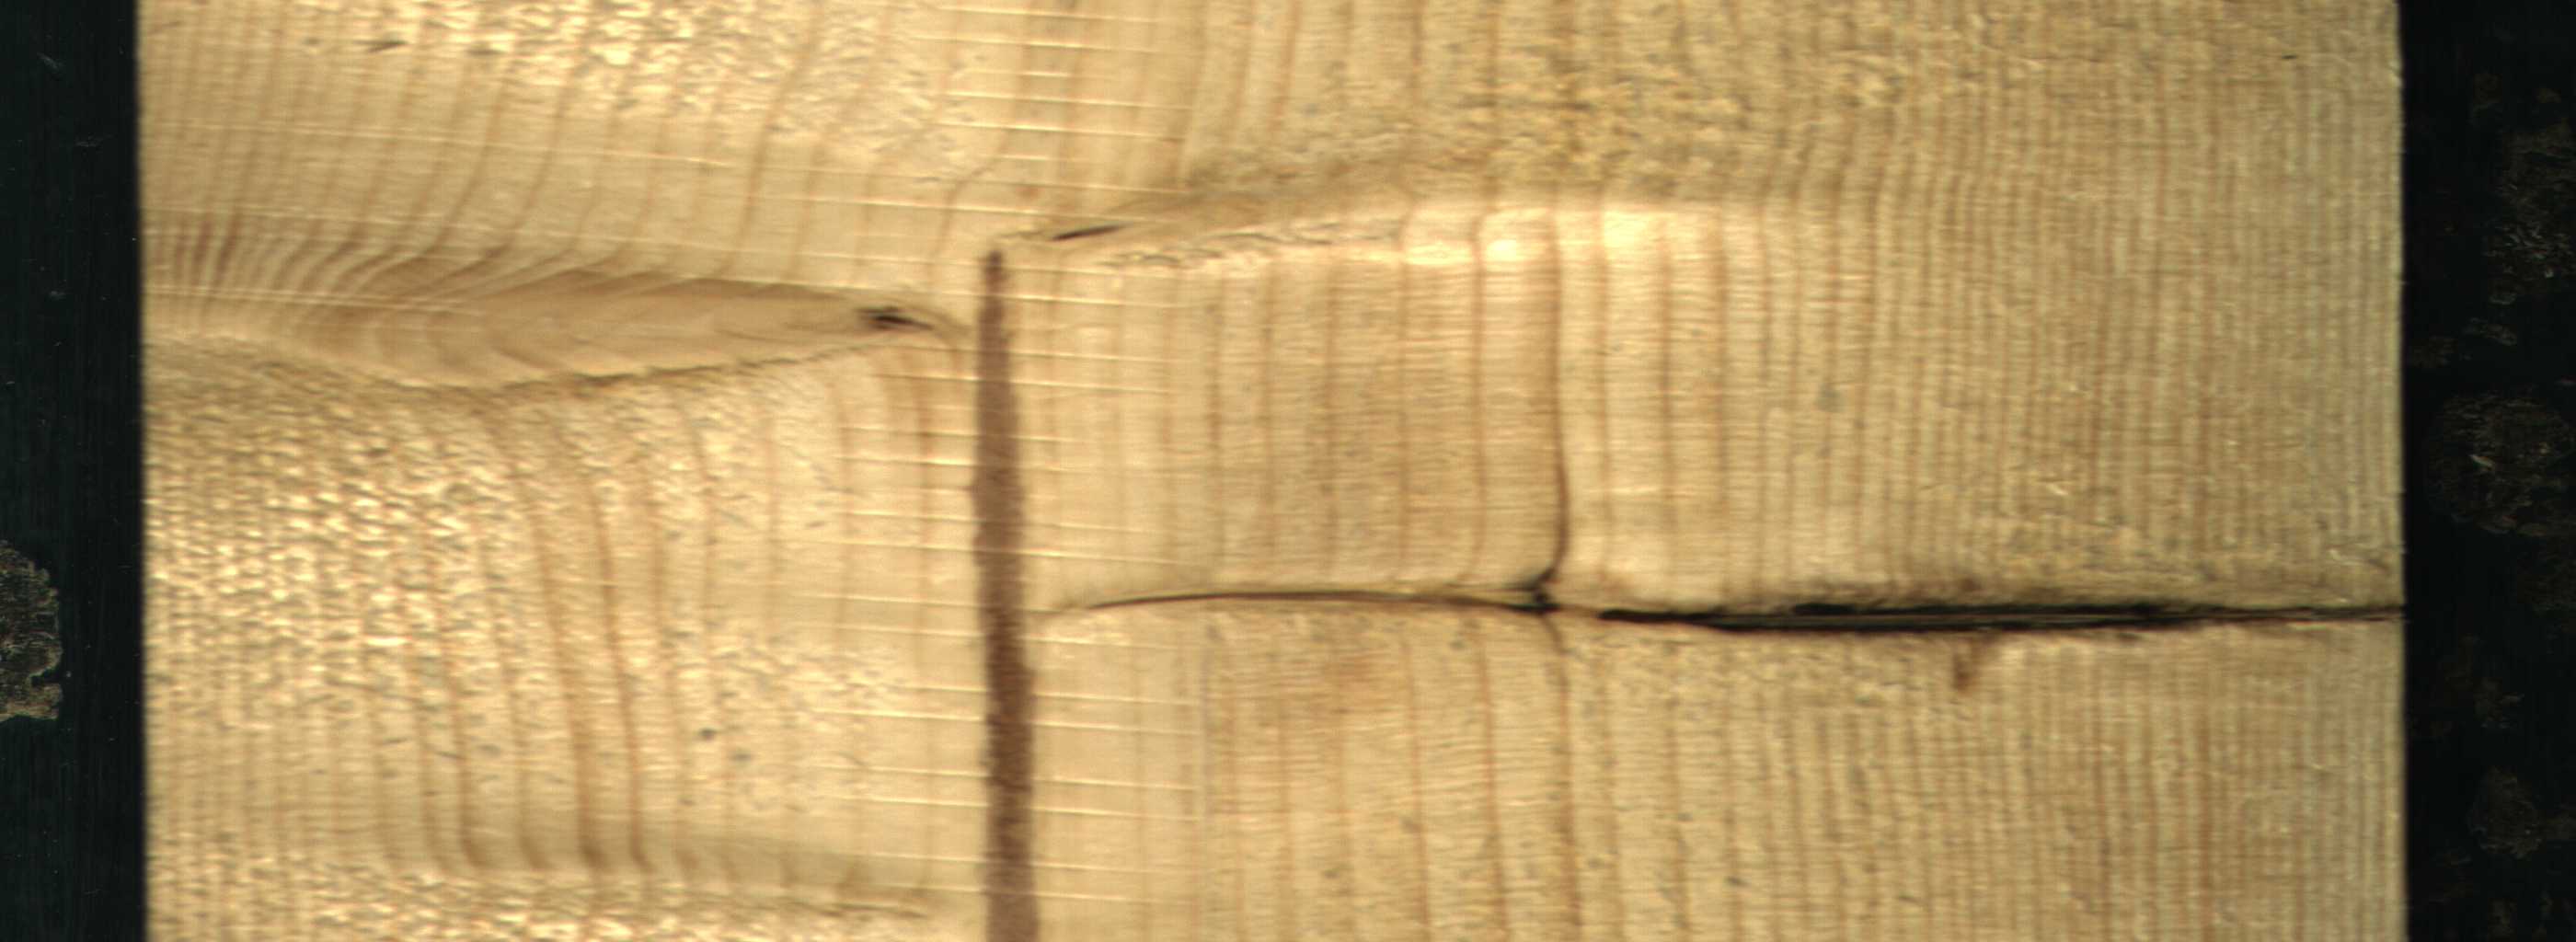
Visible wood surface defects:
Marrow
Dead_Knot
Dead_Knot
Live_Knot
Live_Knot
Live_Knot